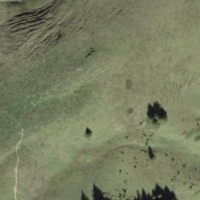
EUNIS habitat code: 23
Species observed at this site:
Platanthera bifolia